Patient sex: M
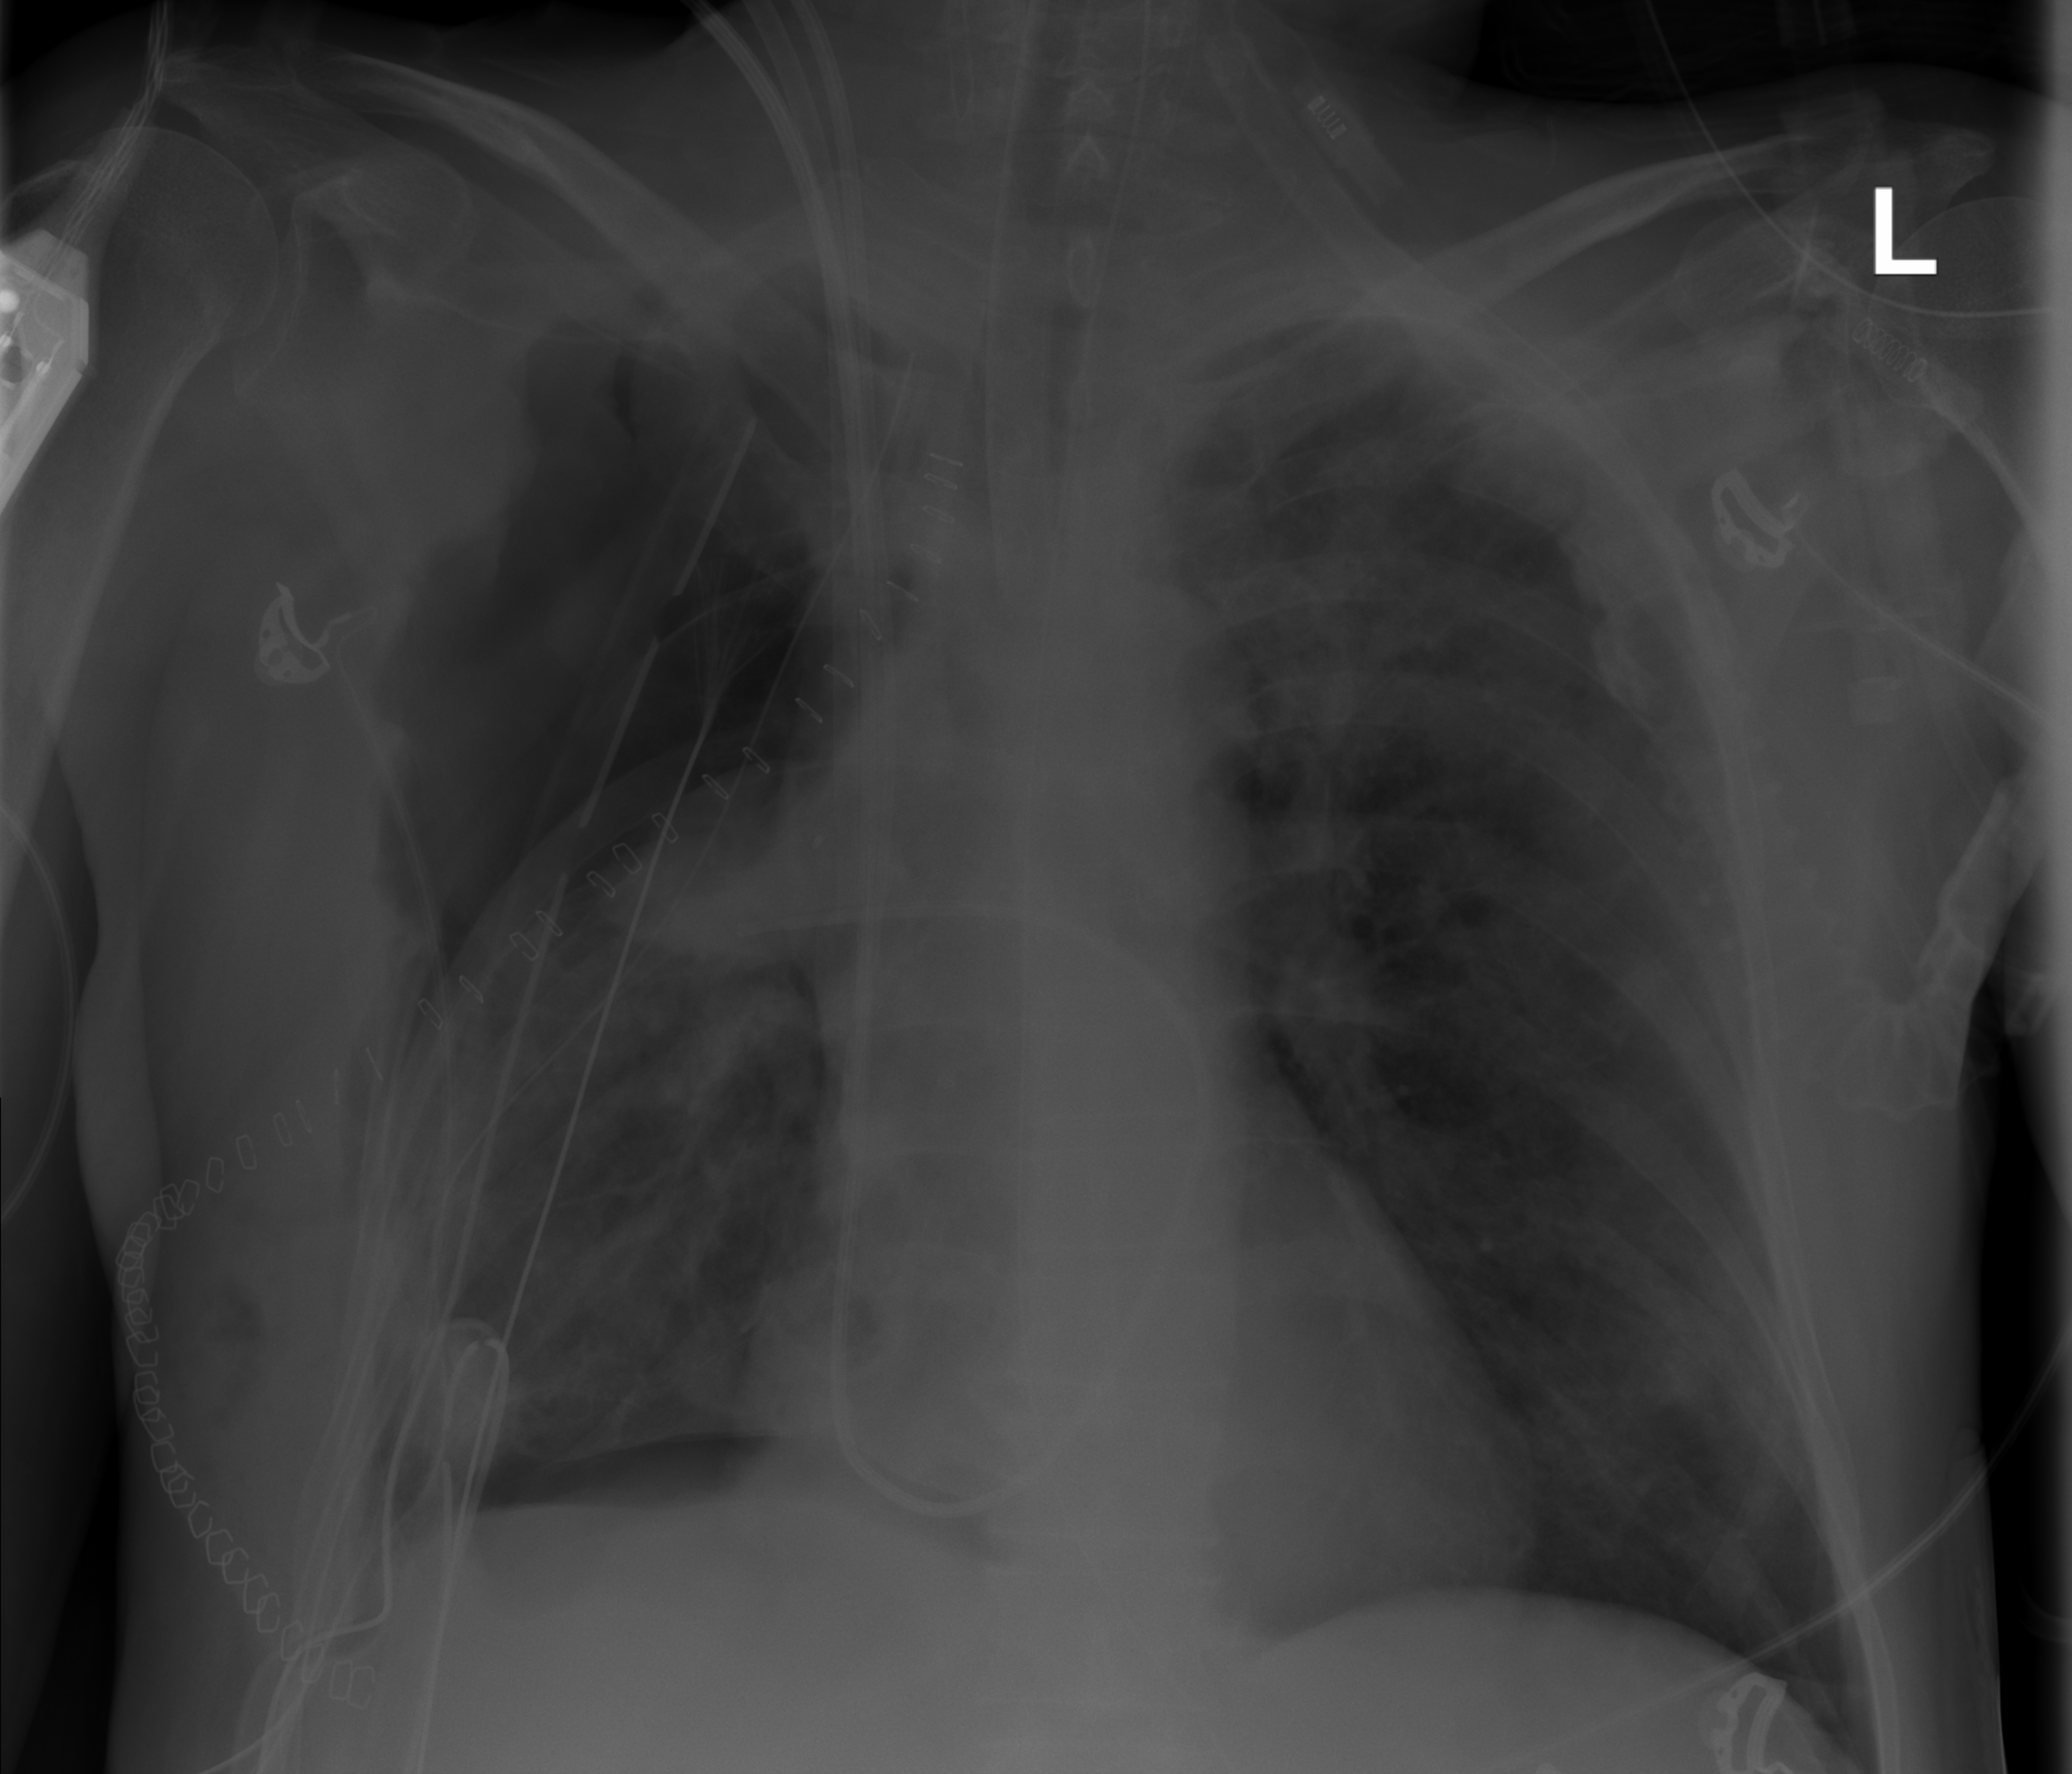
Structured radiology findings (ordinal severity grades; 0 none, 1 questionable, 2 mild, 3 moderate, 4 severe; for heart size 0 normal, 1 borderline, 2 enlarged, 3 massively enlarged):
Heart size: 1
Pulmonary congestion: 0
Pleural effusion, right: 0
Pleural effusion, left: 0
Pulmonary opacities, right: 0
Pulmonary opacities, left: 0
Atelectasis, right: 3
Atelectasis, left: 0